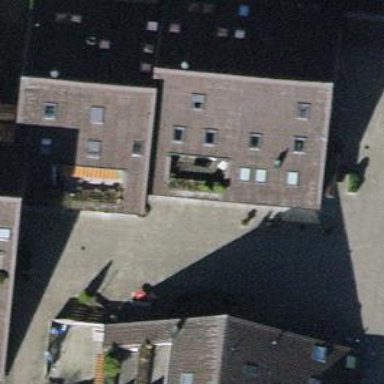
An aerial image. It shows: Terrace building.